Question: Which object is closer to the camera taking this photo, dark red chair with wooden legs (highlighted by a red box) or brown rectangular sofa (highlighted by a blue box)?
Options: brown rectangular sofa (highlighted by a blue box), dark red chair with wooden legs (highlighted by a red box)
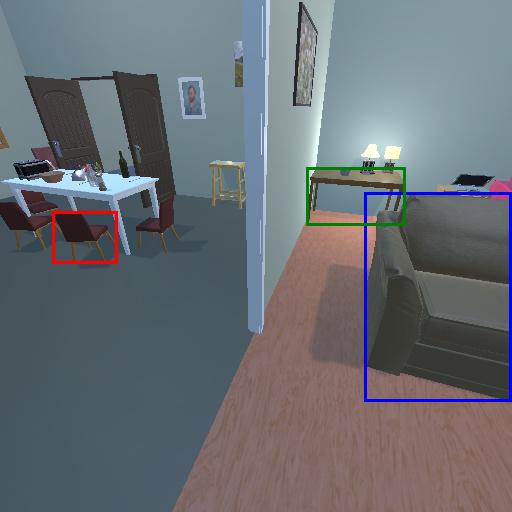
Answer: brown rectangular sofa (highlighted by a blue box)